The plot shows one second of acceleration measured on a rotor kit. Classify the rotor condition as one of: normal, misalignment, unbalance, looseness.
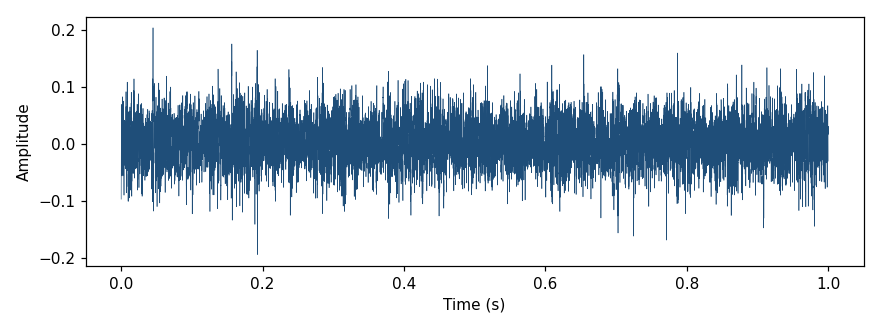
Answer: misalignment